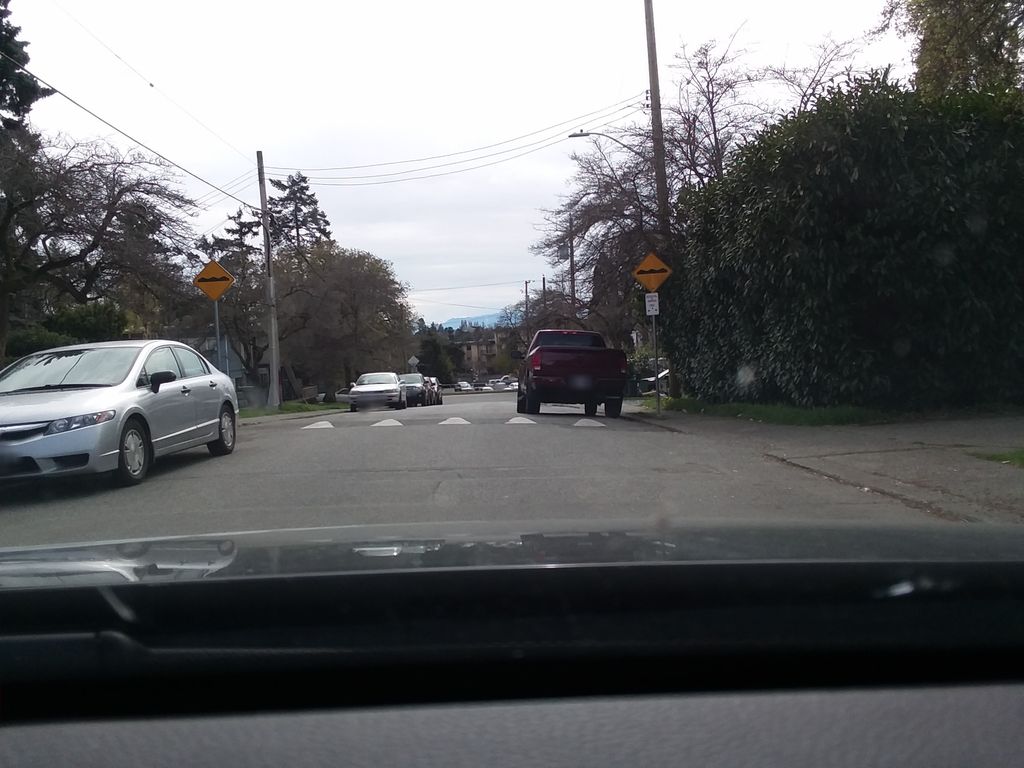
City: victoria